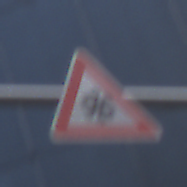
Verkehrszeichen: SchneeOderEisglaette
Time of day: MorningAfternoon
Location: Outdoor (Urban)
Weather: PartlyCloudy
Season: NotSpecified
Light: Natural